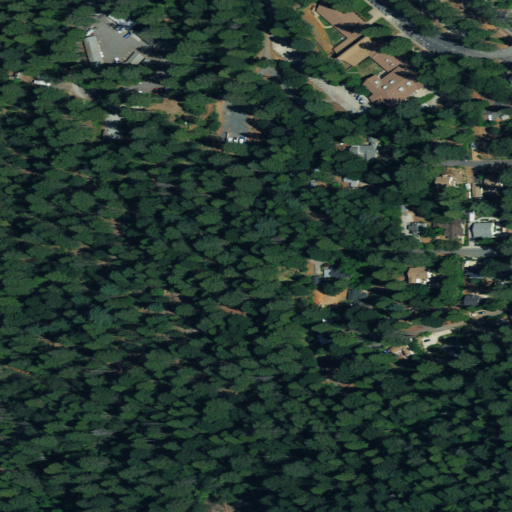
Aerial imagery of mountain in California named Ophir Hill containing evergreen forest, open development, medium intensity development, low intensity development, and high intensity development